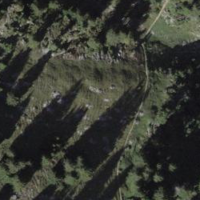
EUNIS habitat code: 23
Species observed at this site:
Erebia aethiops